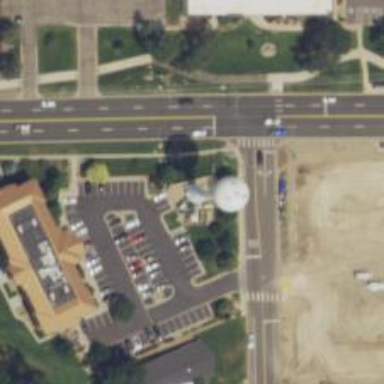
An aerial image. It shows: Water tower that is man-made.